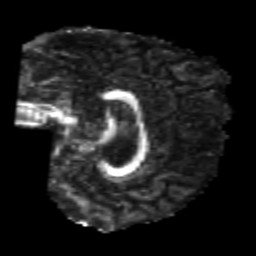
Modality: FA
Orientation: sagittal
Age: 22
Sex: male
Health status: healthy
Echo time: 0.074 s